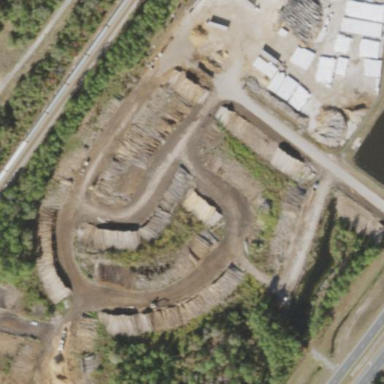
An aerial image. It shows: Lumber yard in industrial area.